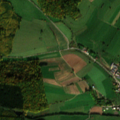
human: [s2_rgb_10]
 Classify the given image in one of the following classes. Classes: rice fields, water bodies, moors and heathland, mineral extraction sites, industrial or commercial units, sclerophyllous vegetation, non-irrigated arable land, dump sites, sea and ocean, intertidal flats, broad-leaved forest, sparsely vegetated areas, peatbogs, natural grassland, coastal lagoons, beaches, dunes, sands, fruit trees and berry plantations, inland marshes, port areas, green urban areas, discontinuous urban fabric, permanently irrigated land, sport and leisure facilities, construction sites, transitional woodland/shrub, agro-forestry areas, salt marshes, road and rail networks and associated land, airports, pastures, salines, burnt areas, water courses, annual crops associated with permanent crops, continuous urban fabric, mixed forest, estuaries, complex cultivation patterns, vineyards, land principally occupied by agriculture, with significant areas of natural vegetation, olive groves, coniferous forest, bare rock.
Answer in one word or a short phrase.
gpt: non-irrigated arable land, pastures, broad-leaved forest